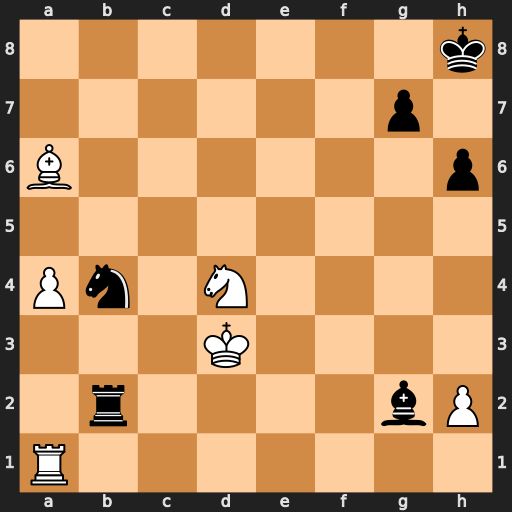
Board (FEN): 7k/6p1/B6p/8/Pn1N4/3K4/1r4bP/R7
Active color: w
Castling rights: -
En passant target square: -
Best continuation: Kc3 Ra2 Rxa2